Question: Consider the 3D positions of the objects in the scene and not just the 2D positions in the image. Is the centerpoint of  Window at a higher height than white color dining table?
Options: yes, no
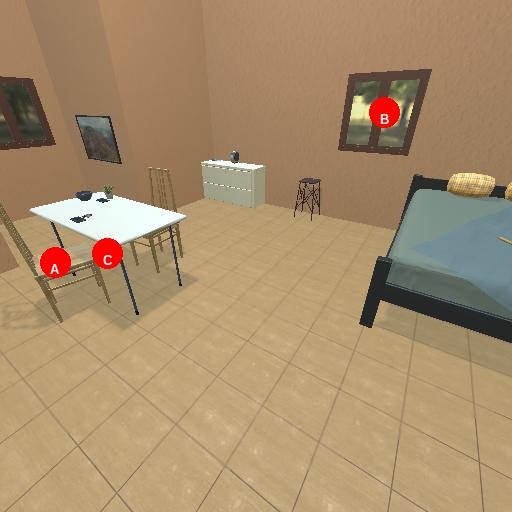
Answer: yes